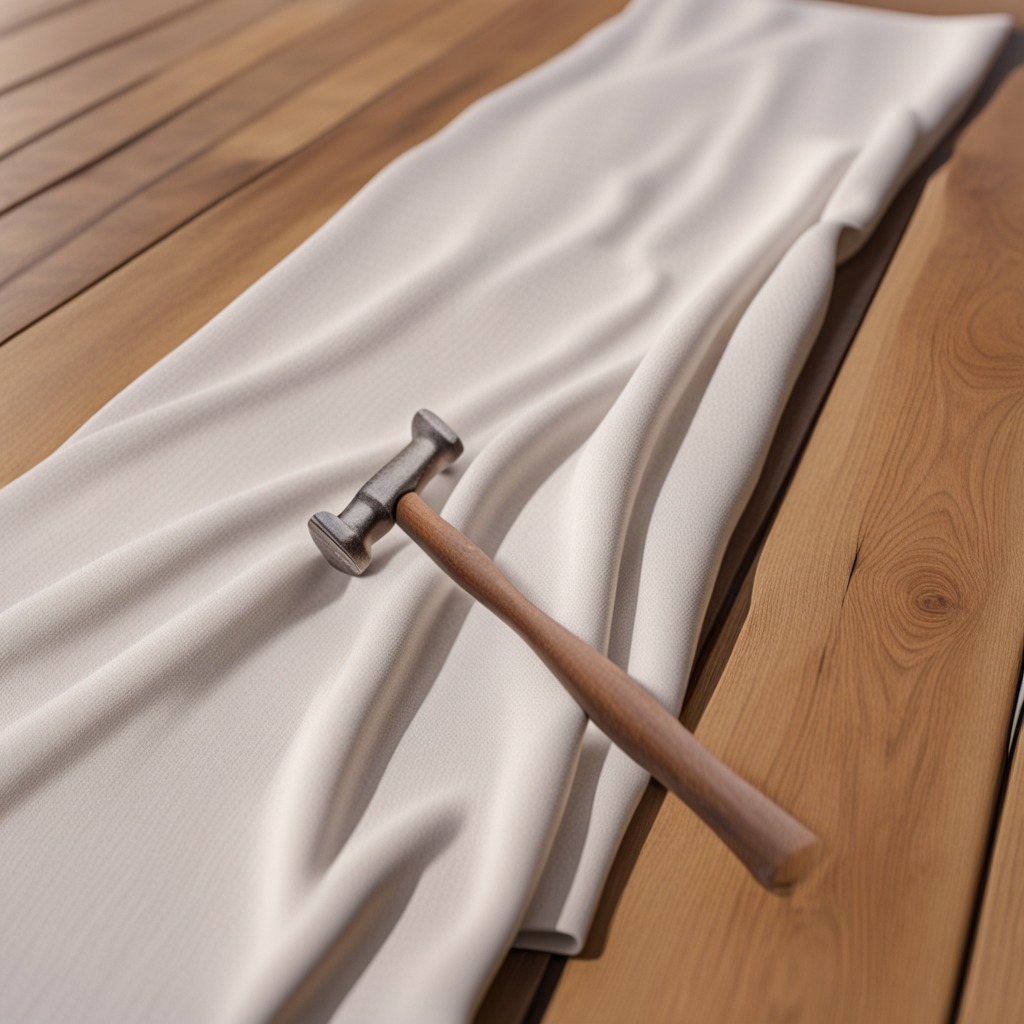
A hammer lies on the wooden table in an outdoor workshop during daytime bright natural light soft shadows worn but beneath the cloth.